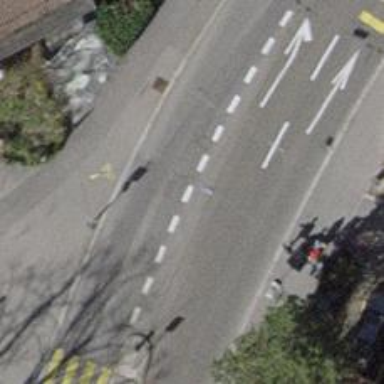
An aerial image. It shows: Asphalt road designated for service vehicles.